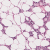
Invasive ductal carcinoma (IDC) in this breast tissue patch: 1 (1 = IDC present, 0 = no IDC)